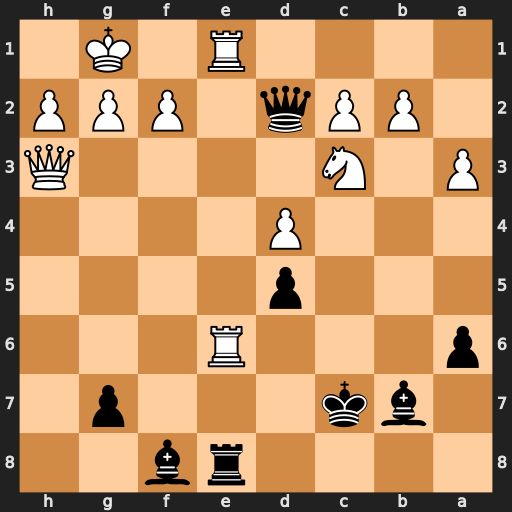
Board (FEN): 4rb2/1bk3p1/p3R3/3p4/3P4/P1N4Q/1PPq1PPP/4R1K1
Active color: b
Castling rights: -
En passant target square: -
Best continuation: Qxe1+ Rxe1 Rxe1#